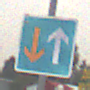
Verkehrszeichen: VorrangVorGegenverkehr
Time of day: MorningAfternoon
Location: Outdoor (Suburban)
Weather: Overcast
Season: NotSpecified
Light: Natural